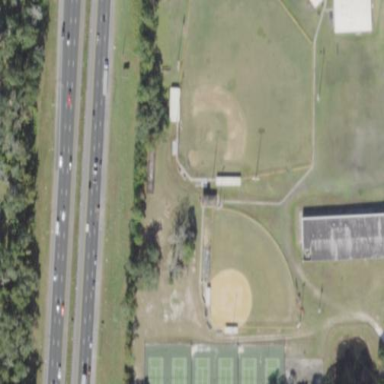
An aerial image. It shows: Baseball pitch for leisure land activities.